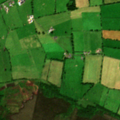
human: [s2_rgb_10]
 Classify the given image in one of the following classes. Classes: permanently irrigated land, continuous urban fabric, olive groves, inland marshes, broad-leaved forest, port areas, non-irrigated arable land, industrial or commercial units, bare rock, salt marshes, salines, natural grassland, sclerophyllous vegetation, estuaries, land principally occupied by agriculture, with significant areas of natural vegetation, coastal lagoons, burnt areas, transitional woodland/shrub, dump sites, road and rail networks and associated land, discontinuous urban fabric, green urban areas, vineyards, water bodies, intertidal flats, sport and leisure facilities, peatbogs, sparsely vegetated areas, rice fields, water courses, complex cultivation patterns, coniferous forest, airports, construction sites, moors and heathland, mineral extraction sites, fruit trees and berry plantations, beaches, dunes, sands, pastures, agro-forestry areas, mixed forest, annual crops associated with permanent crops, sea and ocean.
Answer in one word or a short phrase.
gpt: pastures, peatbogs